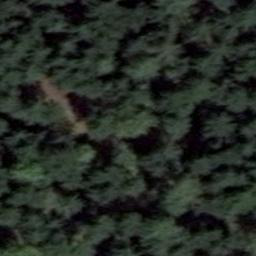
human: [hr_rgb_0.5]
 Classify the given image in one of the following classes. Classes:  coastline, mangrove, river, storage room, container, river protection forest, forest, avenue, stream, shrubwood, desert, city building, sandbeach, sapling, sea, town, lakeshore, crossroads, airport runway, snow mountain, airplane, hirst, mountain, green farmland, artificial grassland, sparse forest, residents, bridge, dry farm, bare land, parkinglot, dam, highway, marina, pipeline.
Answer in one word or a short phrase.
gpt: forest